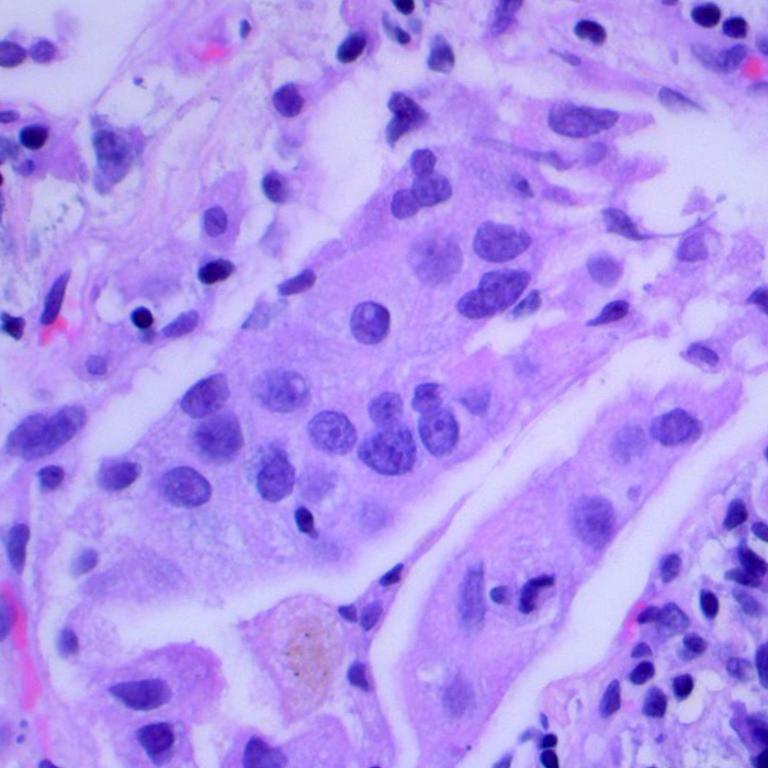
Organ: lung
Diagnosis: adenocarcinomas